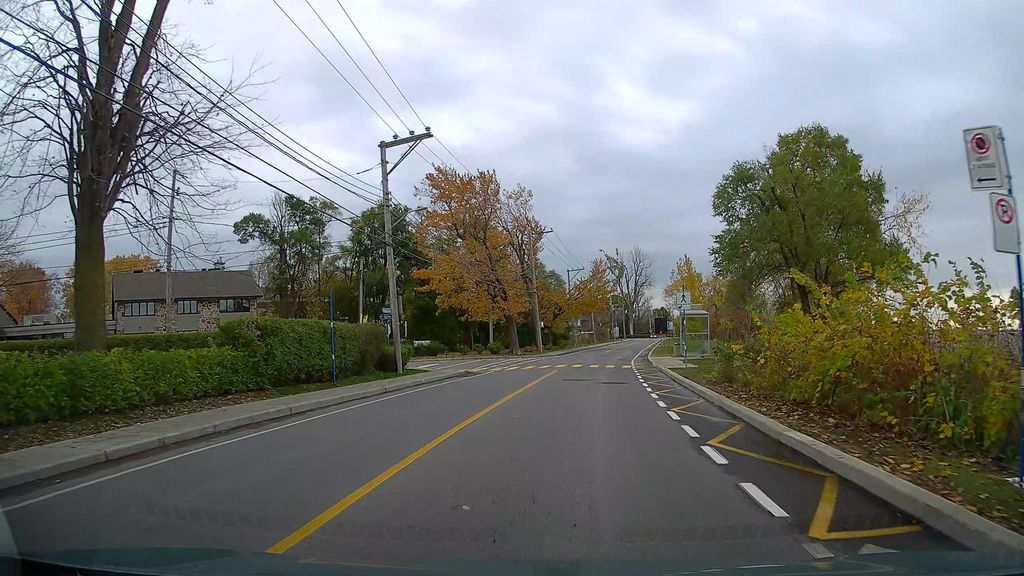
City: montreal